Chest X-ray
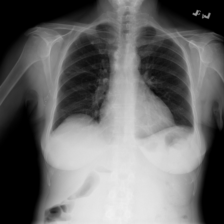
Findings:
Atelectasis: negative
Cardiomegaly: negative
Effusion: positive
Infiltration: negative
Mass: negative
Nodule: positive
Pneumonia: negative
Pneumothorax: negative
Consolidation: positive
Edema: negative
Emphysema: negative
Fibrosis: negative
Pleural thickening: negative
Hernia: negative